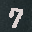
Label: 7